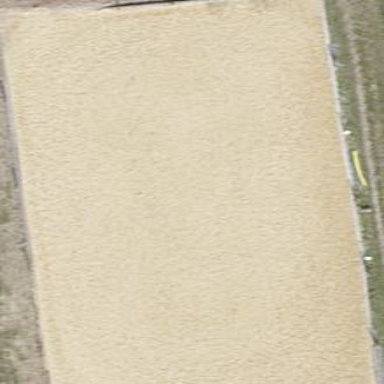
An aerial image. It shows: Equestrian pitch for leisure land sports.